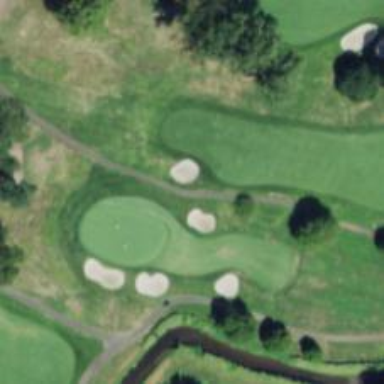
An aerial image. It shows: Path for both roads and golfers.